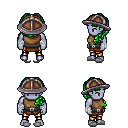
a pixel art fantasy rpg character, male body template, dark elf, purple skin, leather chest armor, gold greaves, green princess hairstyle, chain helm, white cloth bandages, white slippers, four views (front, back, left, right), 2x2 character sprite sheet, small pixel art, hard edges, no anti-aliasing